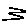
Label: zigzag